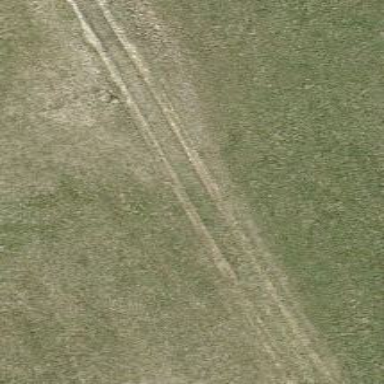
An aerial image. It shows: Track road with grade3 track type. It is used for both classic and skating piste grooming. The piste type is Nordic for hiking.